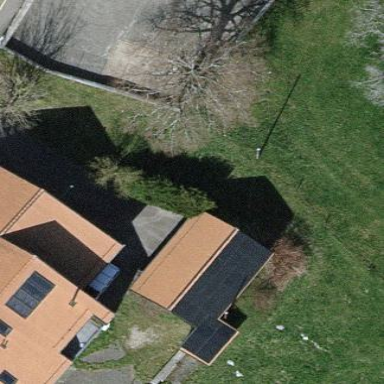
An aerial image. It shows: Simple house.